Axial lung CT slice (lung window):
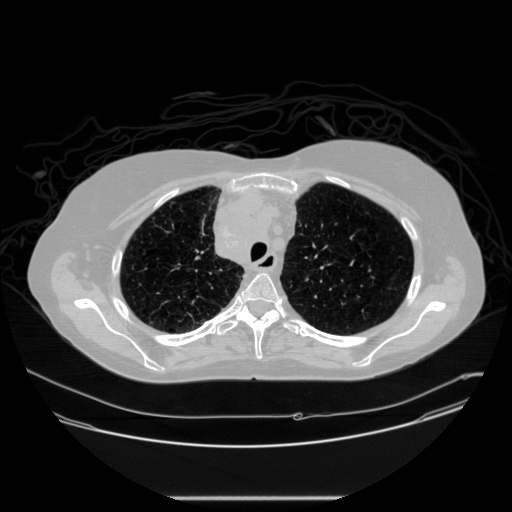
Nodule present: no